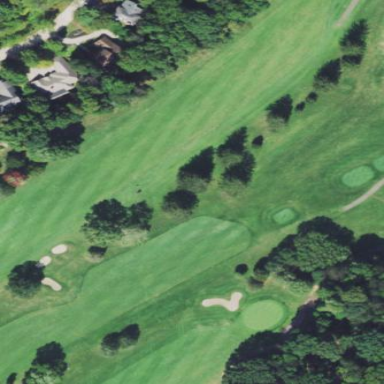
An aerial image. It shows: Grassy area designated as golf fairway.